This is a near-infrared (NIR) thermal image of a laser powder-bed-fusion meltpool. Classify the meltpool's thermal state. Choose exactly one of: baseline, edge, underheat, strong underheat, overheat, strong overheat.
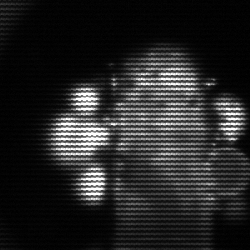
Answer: strong underheat